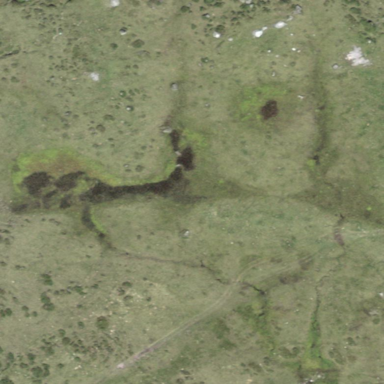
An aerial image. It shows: Fen wetland area.